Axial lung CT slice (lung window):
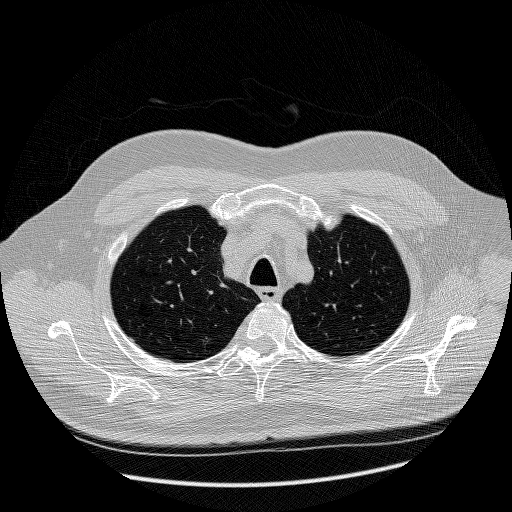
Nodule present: no